Field crop: maize
Growth stage: 2
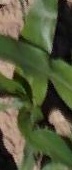
Species: maize